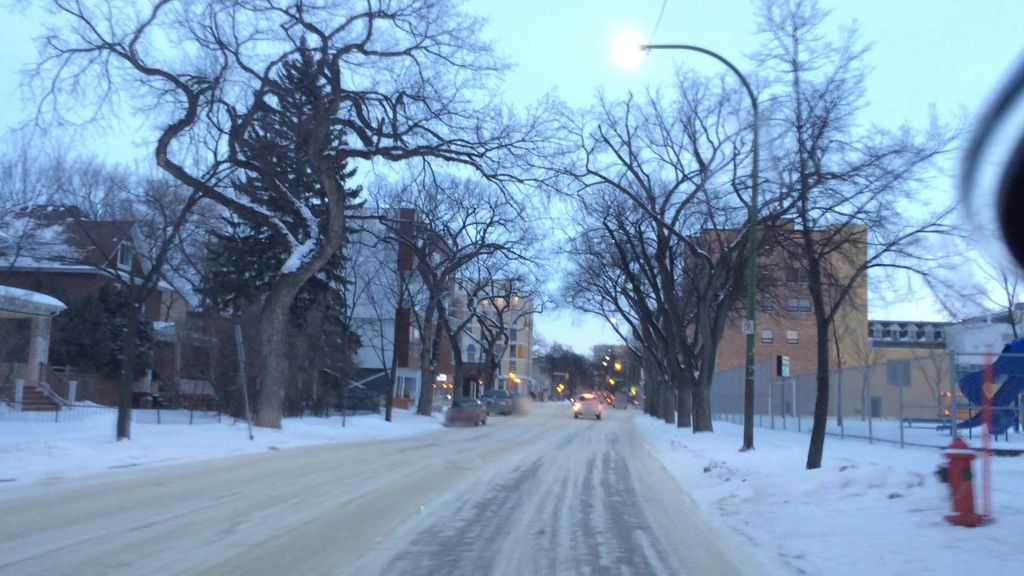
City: winnipeg